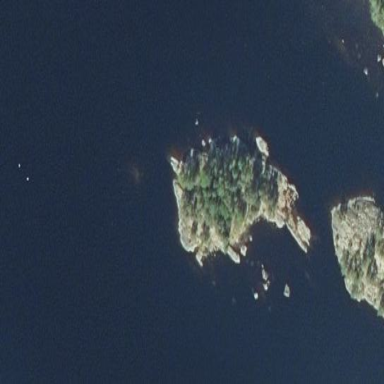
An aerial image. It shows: Islet.